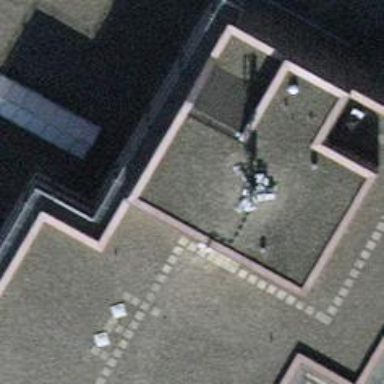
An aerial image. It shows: Mast structure.